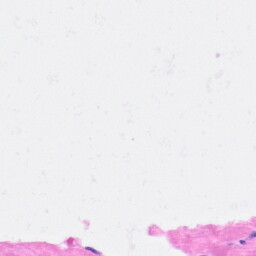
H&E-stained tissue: Heart